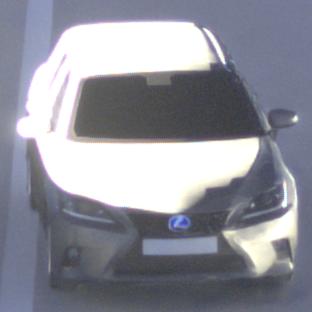
Make: Lexus
Model: CT 200h
Detailed model: CT (A10)
Model produced from: 2014/03
Model produced until: 2017/10
Doors: 5
Color: gray
Road condition: dry road
Daytime: sunrise or sunset
Contrast: high contrast